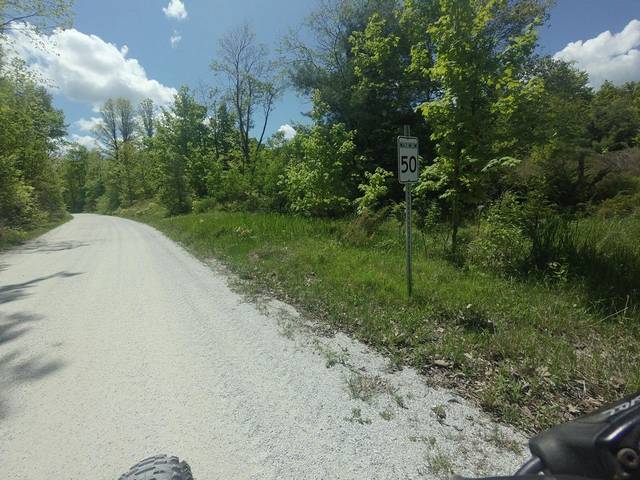
Region: Canada
Coordinates: 44.809, -76.692